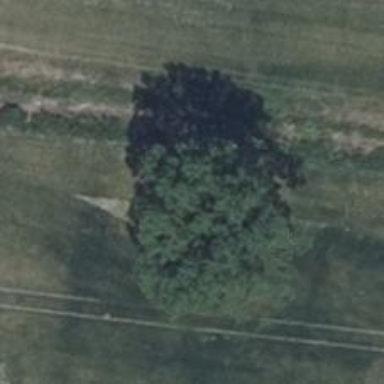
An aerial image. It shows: Hunting stand.